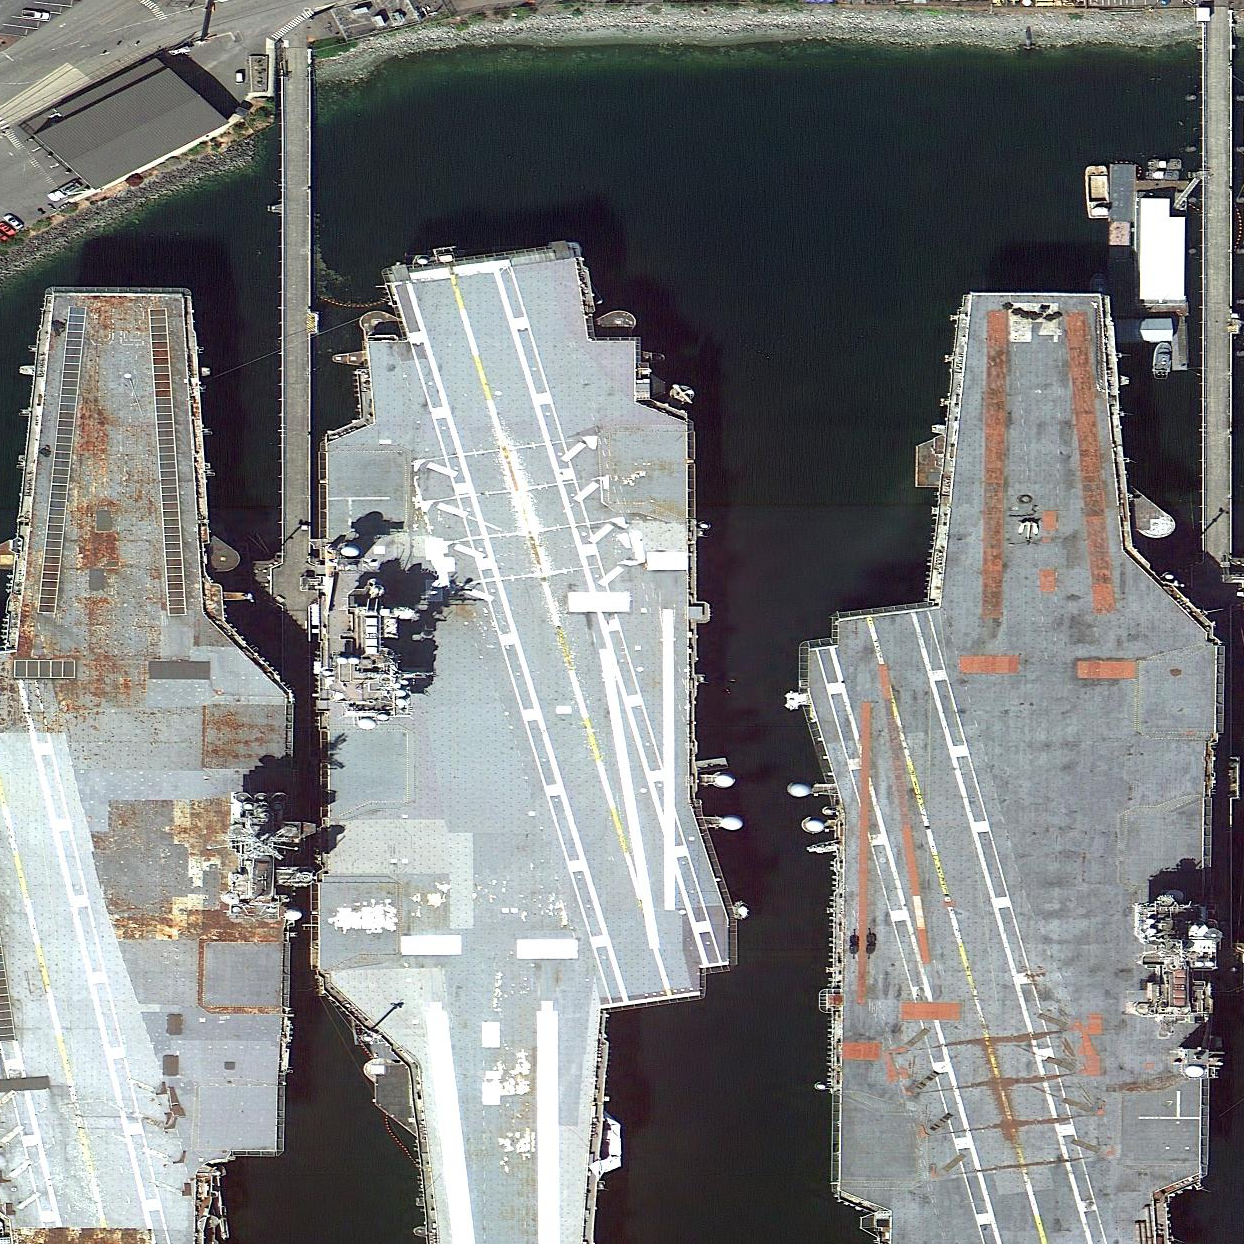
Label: aircraft_carrier